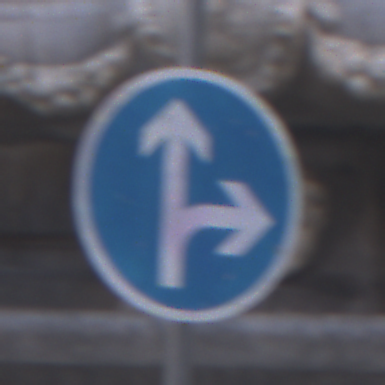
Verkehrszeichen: VorgeschriebeneFahrtrichtungGeradeausOderRechts
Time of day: SunriseSunset
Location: Outdoor (Urban)
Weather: PartlyCloudy
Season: NotSpecified
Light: Natural